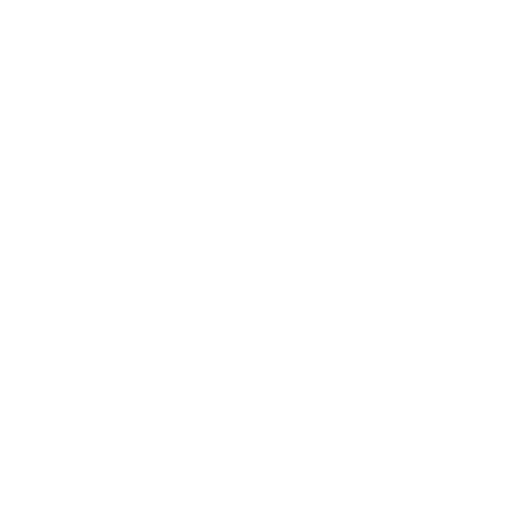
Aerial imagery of island in Florida named Low Rock containing only open water